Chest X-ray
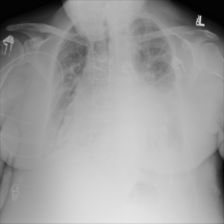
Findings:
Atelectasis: negative
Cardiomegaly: negative
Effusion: negative
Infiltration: negative
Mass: negative
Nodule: negative
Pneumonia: negative
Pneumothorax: negative
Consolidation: negative
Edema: negative
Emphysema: negative
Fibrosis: negative
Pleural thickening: negative
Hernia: negative